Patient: sex M, age 32
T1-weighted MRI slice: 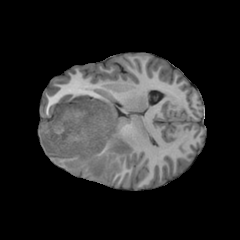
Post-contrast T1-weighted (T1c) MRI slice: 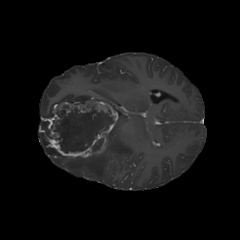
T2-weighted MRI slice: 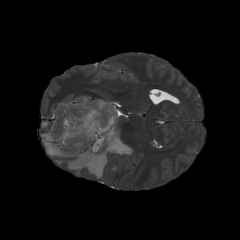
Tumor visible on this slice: yes
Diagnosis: Glioblastoma, IDH-wildtype
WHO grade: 4